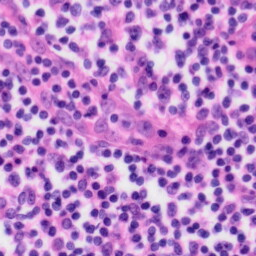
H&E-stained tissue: Tonsil